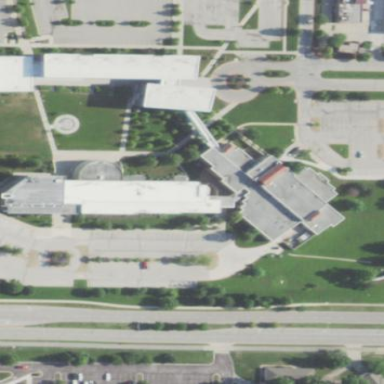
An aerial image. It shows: University building.